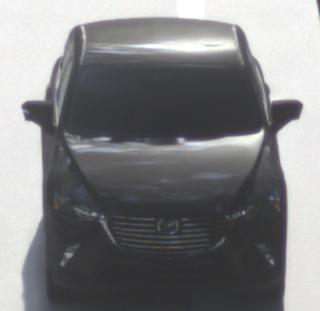
Make: Mazda
Model: CX-3 SKYACTIV-G 120
Detailed model: CX-3 (DK)
Model produced from: 2015/06
Model produced until: 2018/06
Doors: 5
Color: black
Road condition: dry road
Daytime: morning or afternoon
Contrast: low contrast